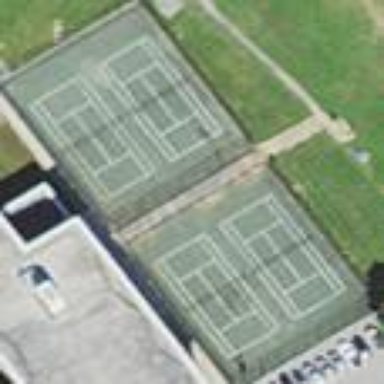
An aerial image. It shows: Tennis court on pitch designated for leisure land.